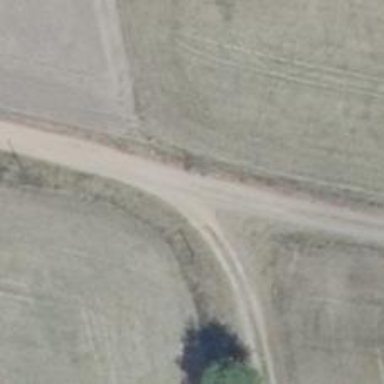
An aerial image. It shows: Gravel track with Grade 3 quality.